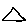
Label: triangle